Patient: sex F, age 86
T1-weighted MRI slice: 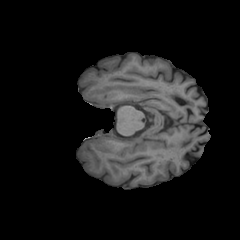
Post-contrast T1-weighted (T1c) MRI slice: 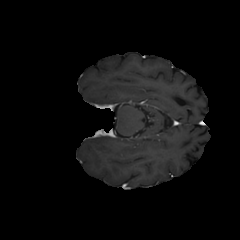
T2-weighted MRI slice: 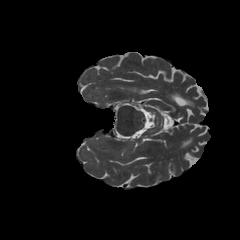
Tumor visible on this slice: no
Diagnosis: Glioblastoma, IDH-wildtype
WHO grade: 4